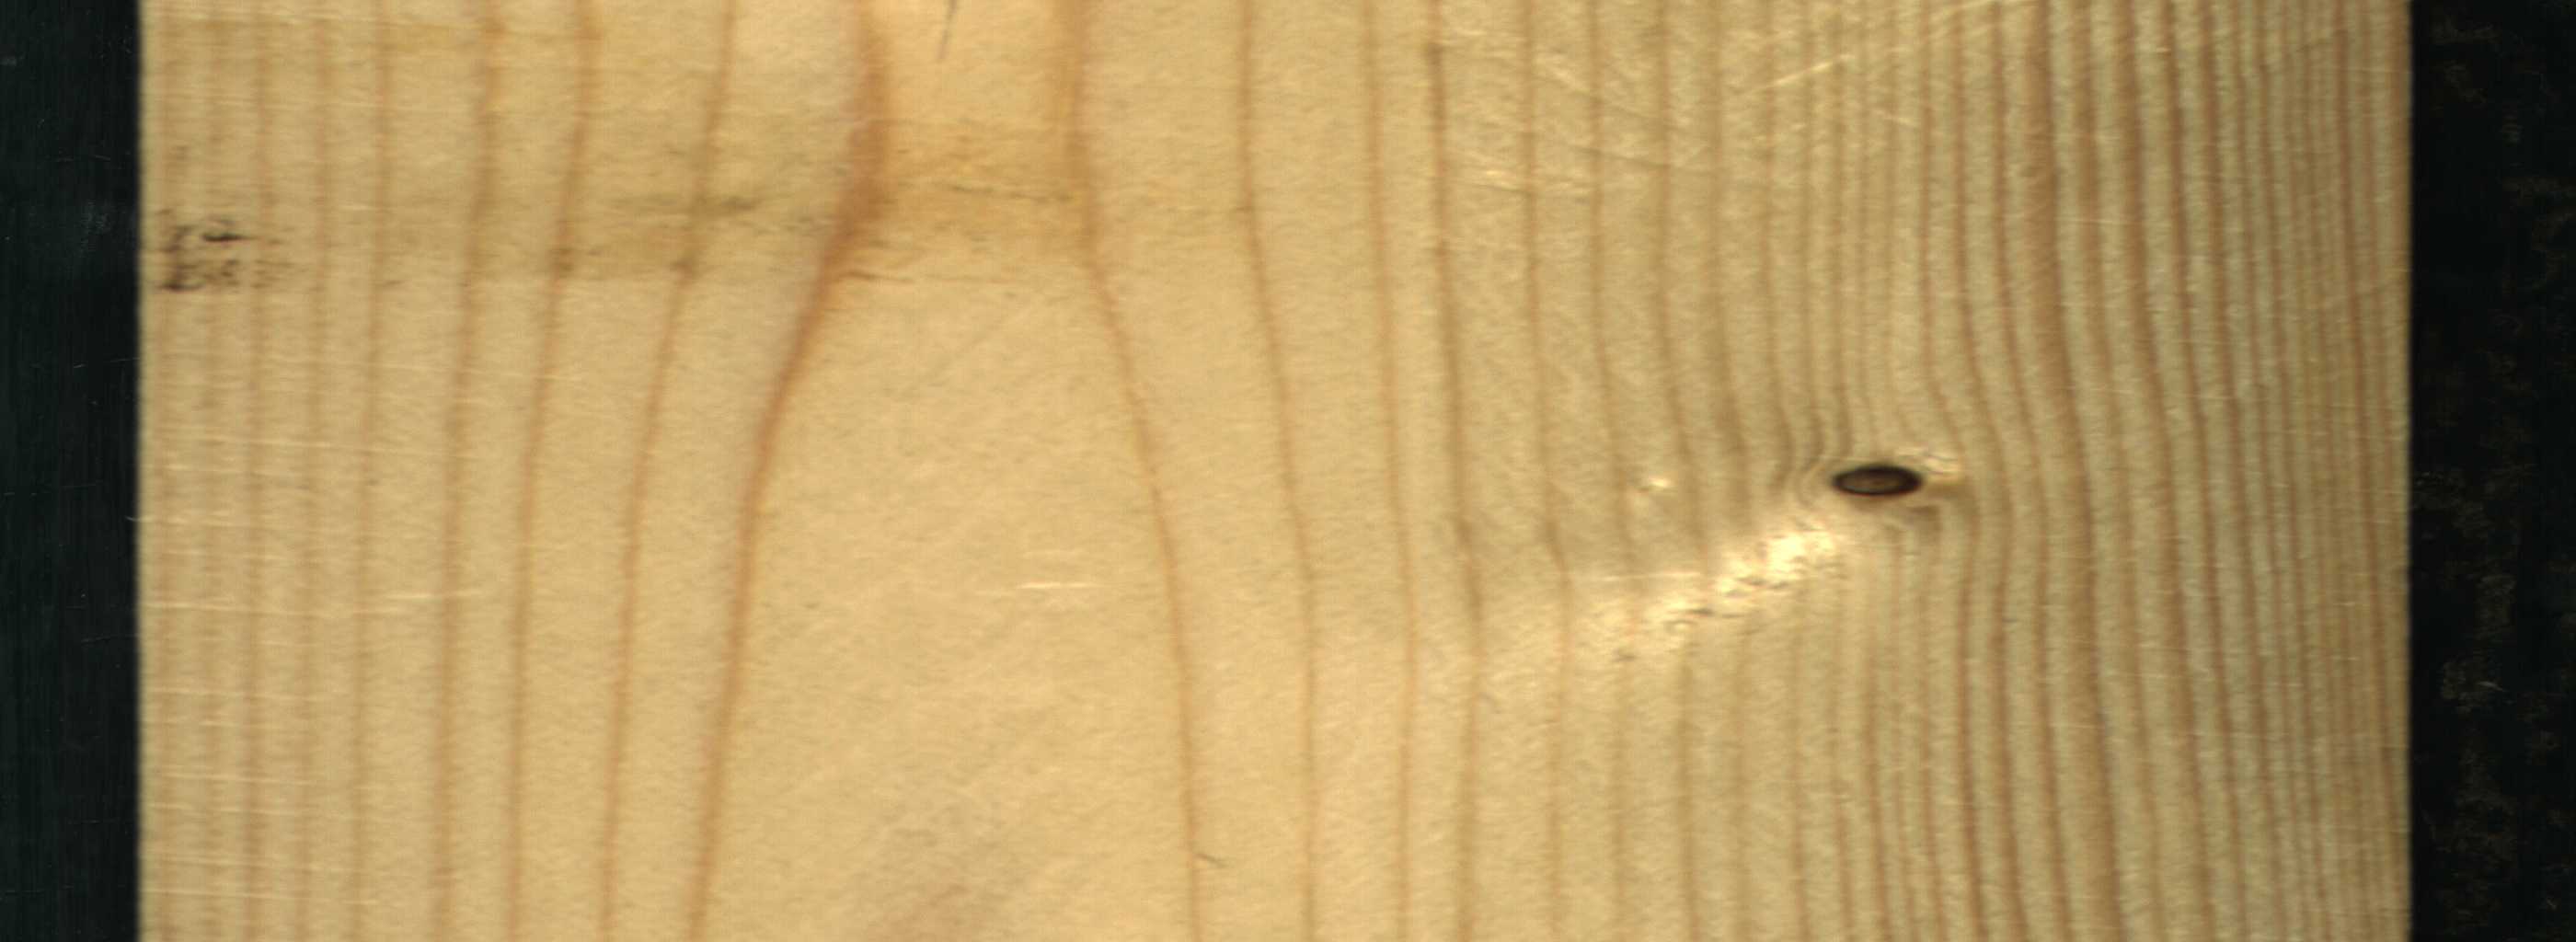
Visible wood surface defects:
Dead_Knot